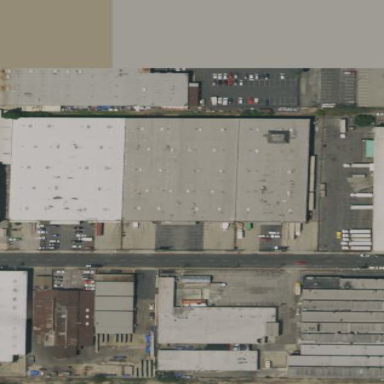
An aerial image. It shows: Warehouse building.